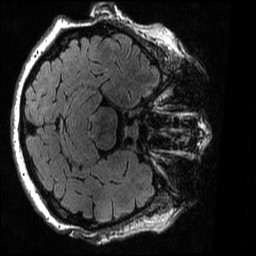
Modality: T2w
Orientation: axial
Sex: female
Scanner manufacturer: ge
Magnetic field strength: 3 T
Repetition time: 6 s
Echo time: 0.129 s